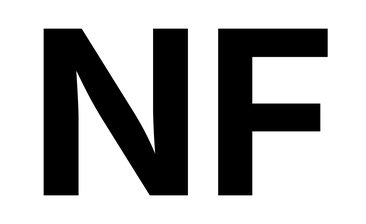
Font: Inter_Bold